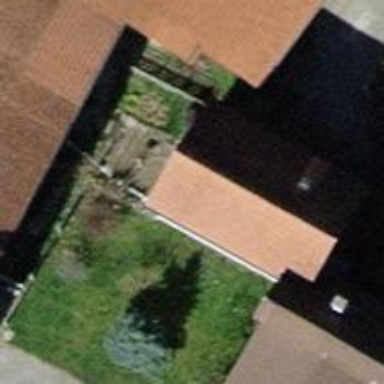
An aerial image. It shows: Hut.